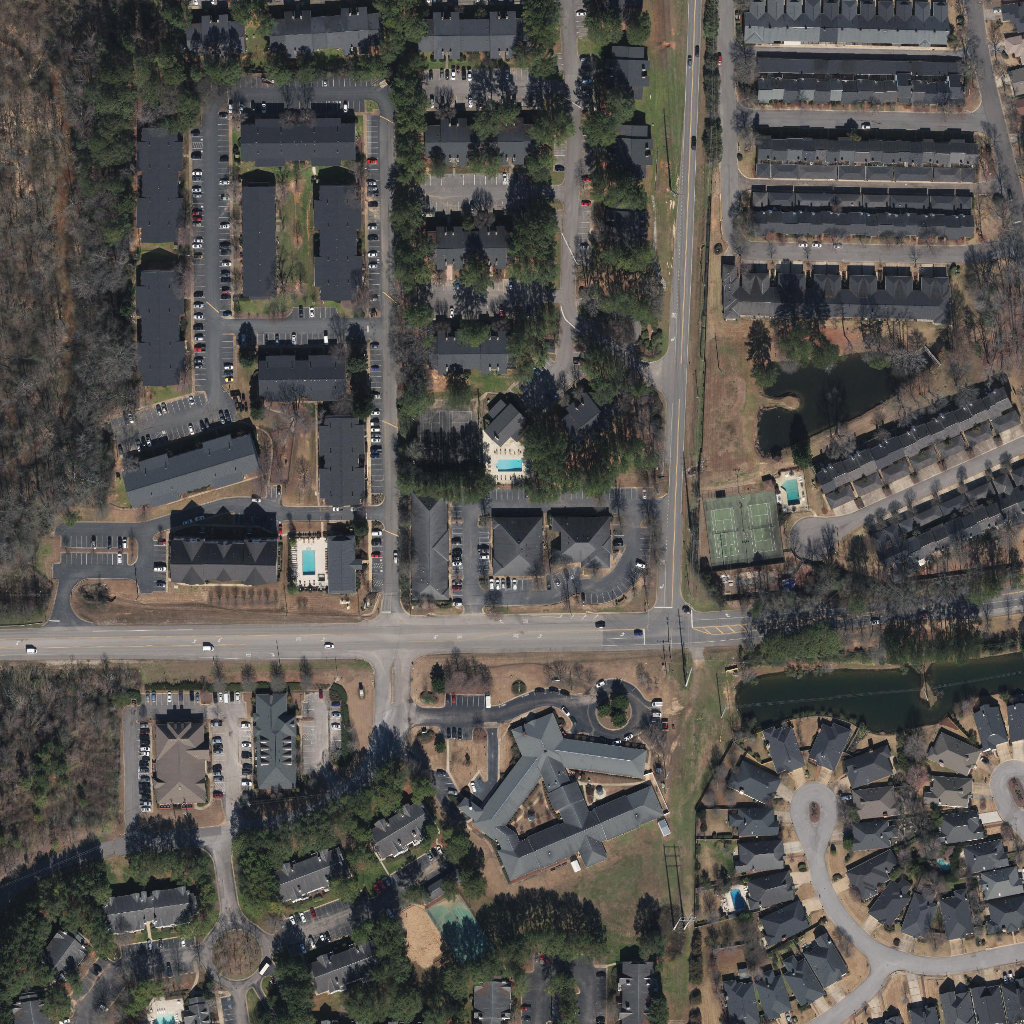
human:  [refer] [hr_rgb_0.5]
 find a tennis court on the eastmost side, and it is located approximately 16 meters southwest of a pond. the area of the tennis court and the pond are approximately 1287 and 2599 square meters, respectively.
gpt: <box>[[68, 47, 76, 55, 0]]</box>

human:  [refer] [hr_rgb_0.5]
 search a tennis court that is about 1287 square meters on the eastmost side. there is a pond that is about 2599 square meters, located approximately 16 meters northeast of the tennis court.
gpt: <box>[[68, 47, 76, 55, 0]]</box>